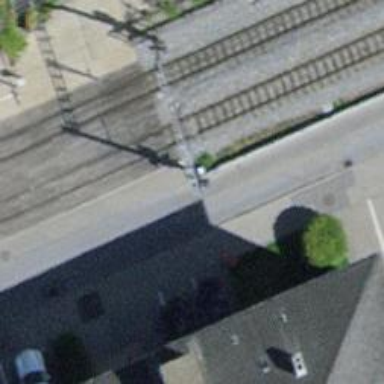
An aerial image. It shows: Railway signal.